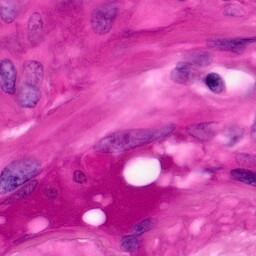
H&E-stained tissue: Pancreatic